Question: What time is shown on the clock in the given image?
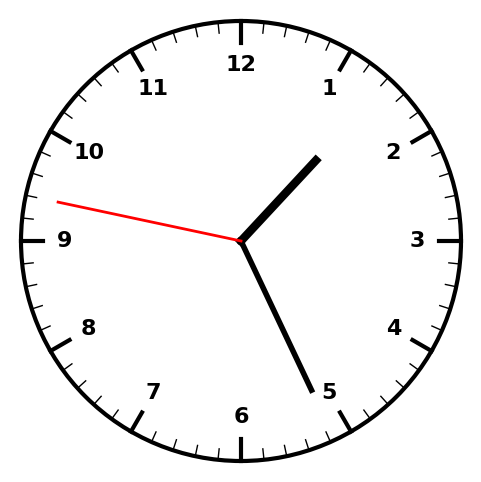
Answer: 01:25:47